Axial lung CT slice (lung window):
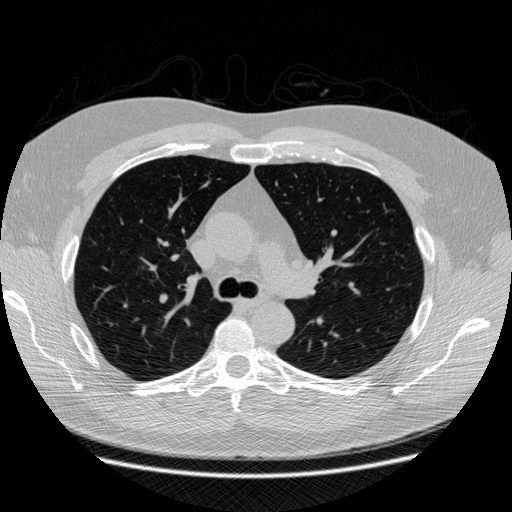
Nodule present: no